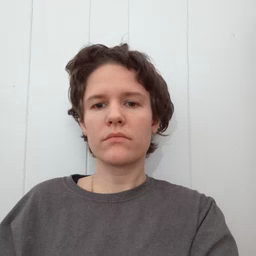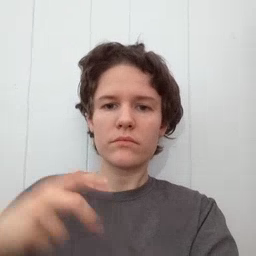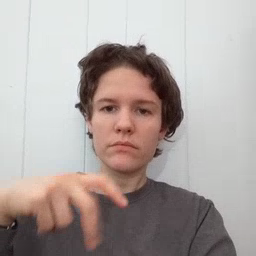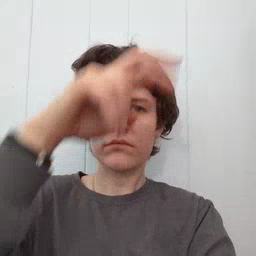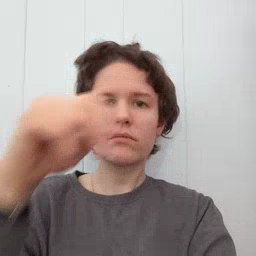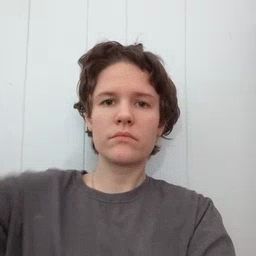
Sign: stairs